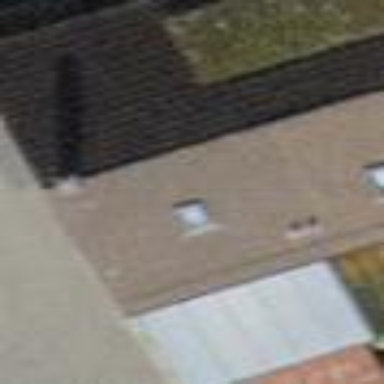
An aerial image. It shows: Gabled building with tile roof across.